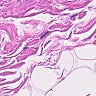
Metastatic tissue present: no